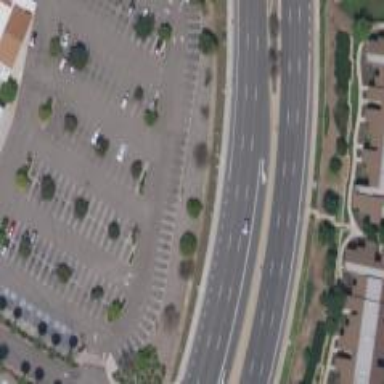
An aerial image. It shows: Primary highway.